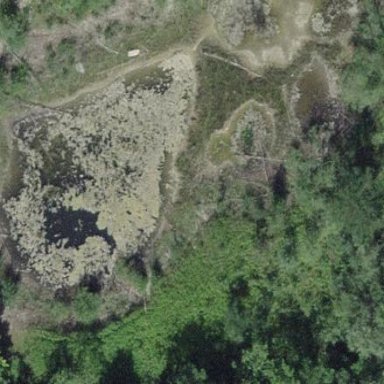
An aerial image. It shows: Peaceful pond surrounded by nature.